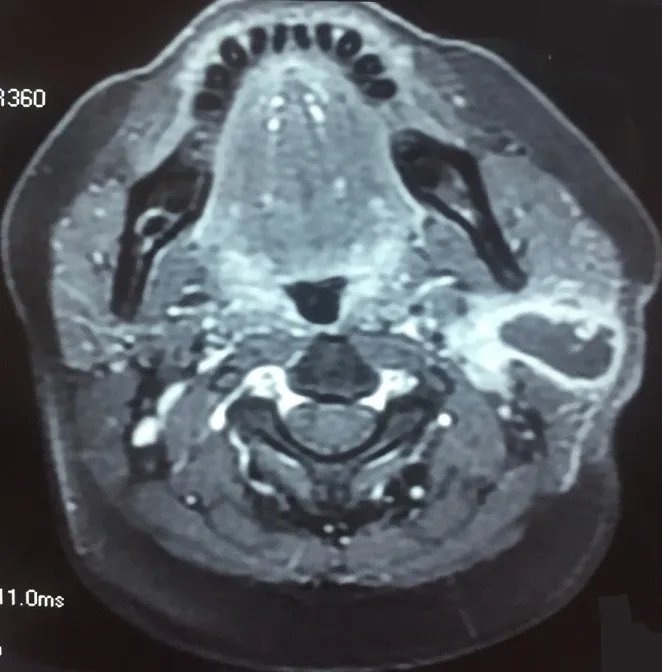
T1 axial section MRI after gadolinium injection.
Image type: radiology (mri)